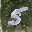
Label: 5